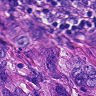
Metastatic tissue present: yes